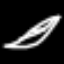
Label: leaf